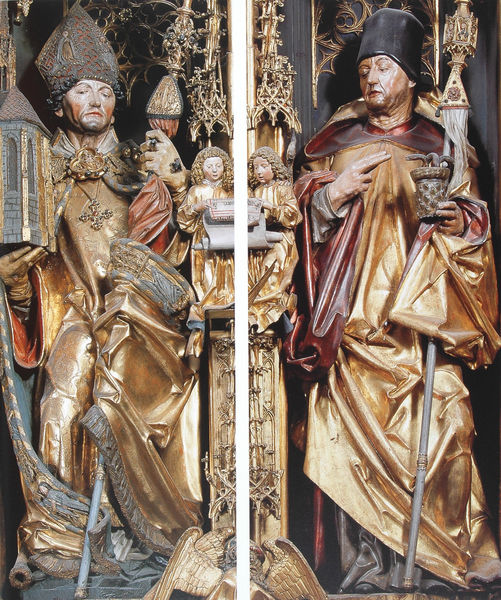
Titel: Hochaltar, Mittelschrein, Hl. Wolfgang, Hl. Benedikt
Künstler: Michael Pacher
Standort: St. Wolfgang (Salzkammergut)
Institution: Wallfahrts- und Pfarrkirche
Schlagwörter: blau, flügel, mann, umhang, frauen, gelb, ausschnitt, finger, geste, holz, hut, hüte, männer, schwarz, säule, weiss, blick, rot, augen, bibel, falten, inkarnat, vögel, kirche, gewand, gold, mantel, gewänder, brosche, gotik, stock, engel, skulptur, statue, fotos, modell, zwei, stab, figuren, bischof, detail, bildhauerei, faltenwurf, plastik, edel, zeigen, ring, foto, photographie, becher, vergoldet, kreuz, religion, altar, hochaltar, schnitzerei, photo, rolle, skulpturen, stäbe, statuen, farbfoto, gotisch, jesus, christlich, segnen, bischöfe, heiliger, mitra, tiara, schriftrolle, heilige, gefasst, golden, heilig, maria, verzierungen, geschnitzt, golf, zepter, maßwerk, gesprenge, retabel, schnitzaltar, stifter, schirftrolle, apostel, bischofsstab, aufnahmen, blattgold, diptychon, fotografien, kirchenmodell, atribute, detaila, photos, bischofsmütze, weite ärmel, zierwerk, schiftrolle, holzskulpturen